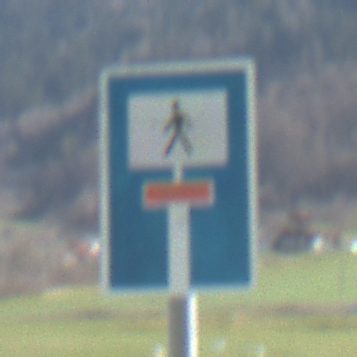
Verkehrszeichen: SackgasseFussgaengerDurchlaessig
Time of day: MorningAfternoon
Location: Outdoor (Nature)
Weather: PartlyCloudy
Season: NotSpecified
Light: Natural